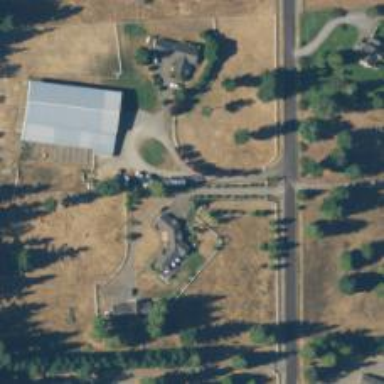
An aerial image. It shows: Driveway leading to service road.